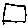
Label: square